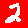
Digit: 2